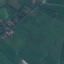
Land use / land cover class: Pasture